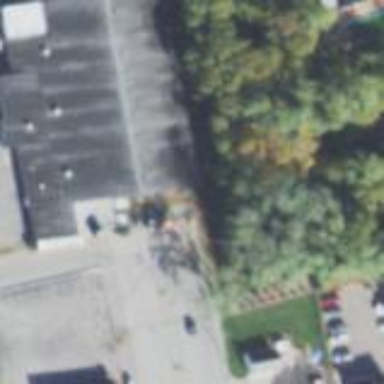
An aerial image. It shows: Commercial building.